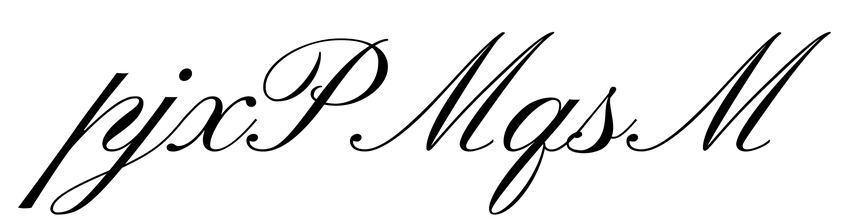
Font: PinyonScript-Regular